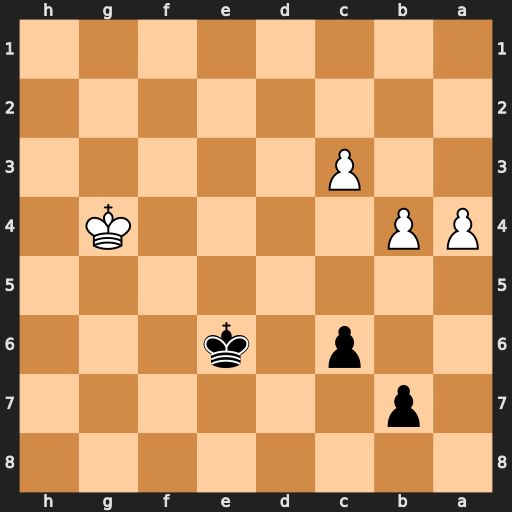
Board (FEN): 8/1p6/2p1k3/8/PP4K1/2P5/8/8
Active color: b
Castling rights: -
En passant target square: -
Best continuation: Kd5 Kf3 Kc4 Ke4 Kxc3 b5 cxb5